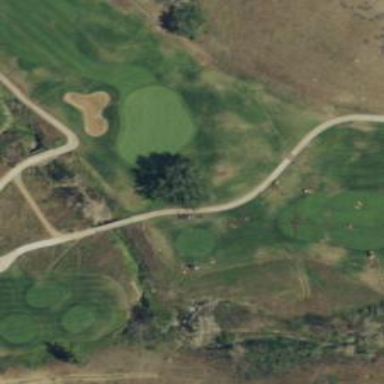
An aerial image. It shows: Path designated as golf cartpath. This is Golf Cart Path.